Field crop: maize
Growth stage: 1
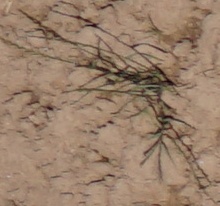
Species: lolium